Field crop: tomato
Growth stage: 1
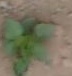
Species: solanum